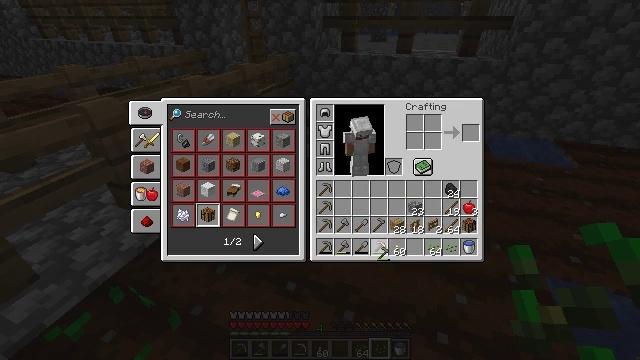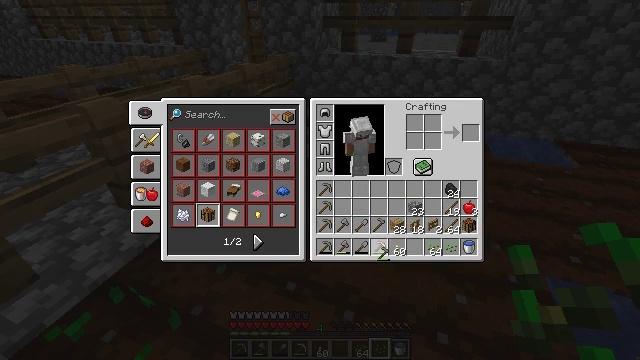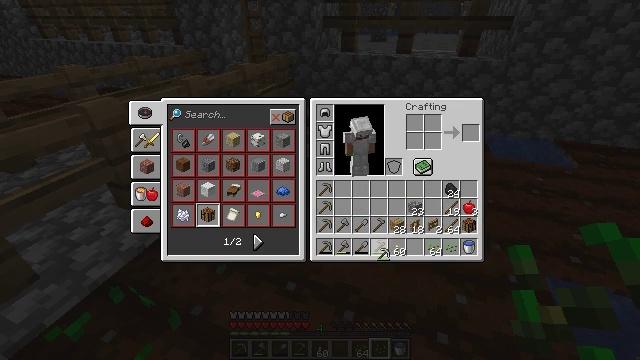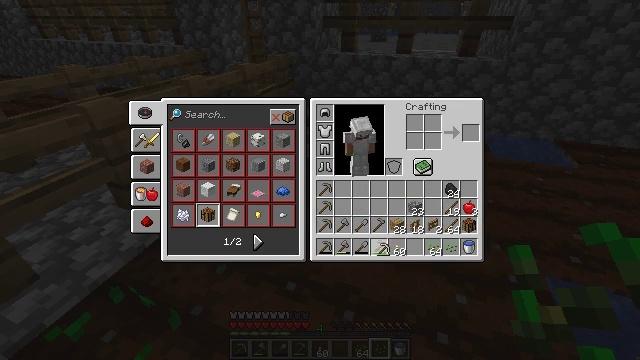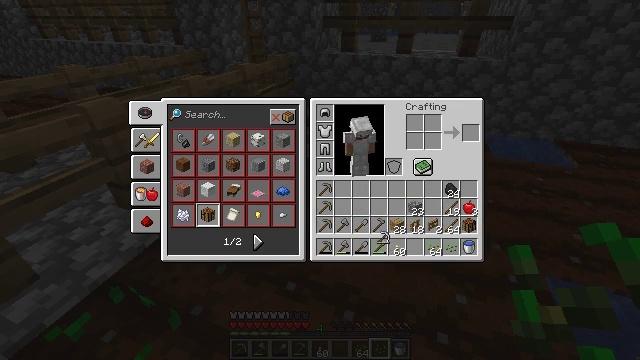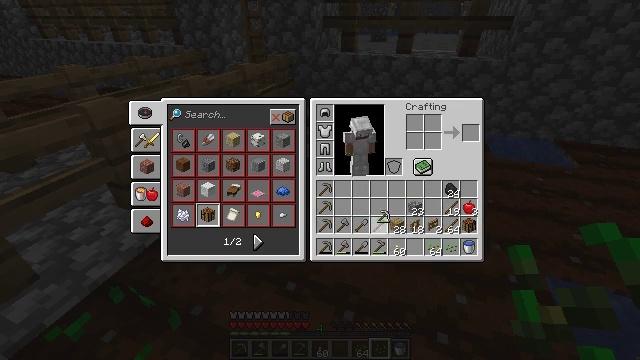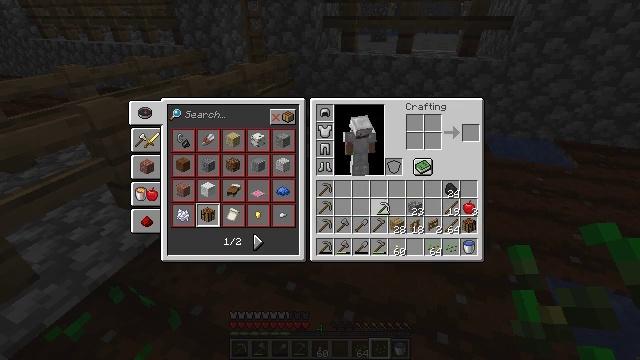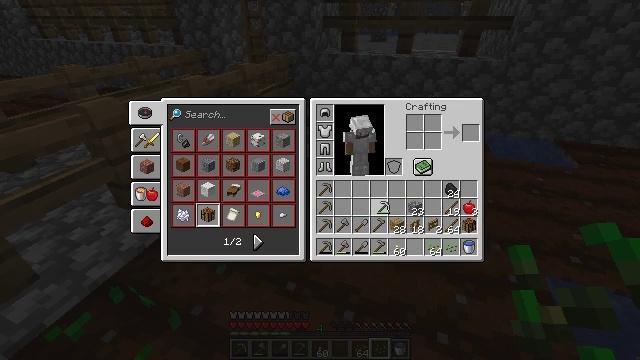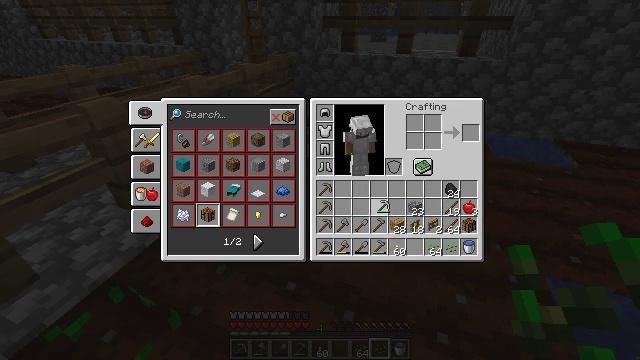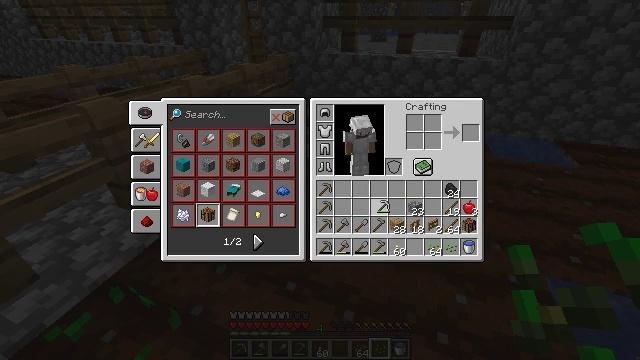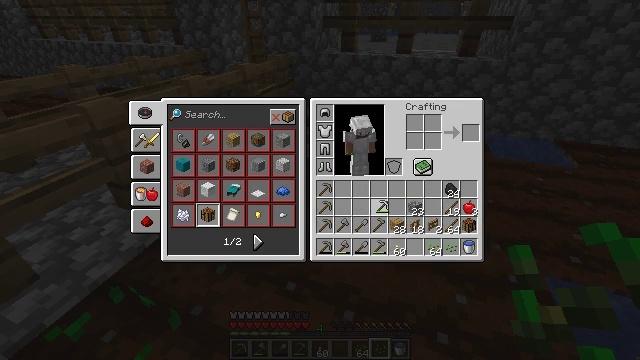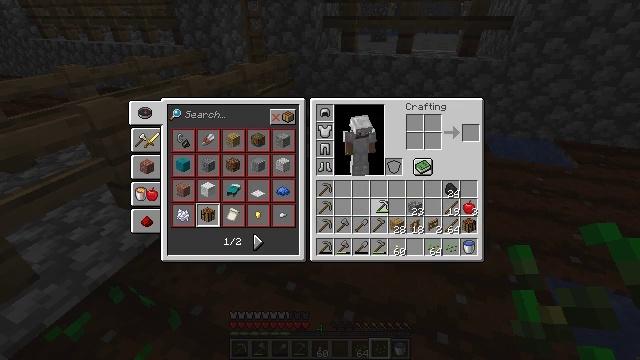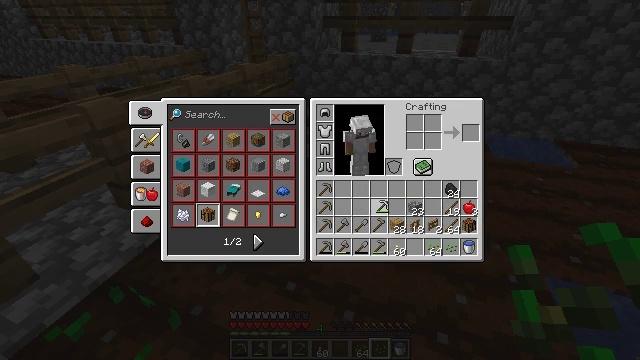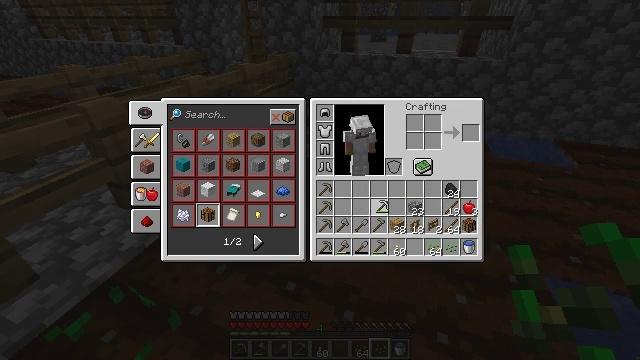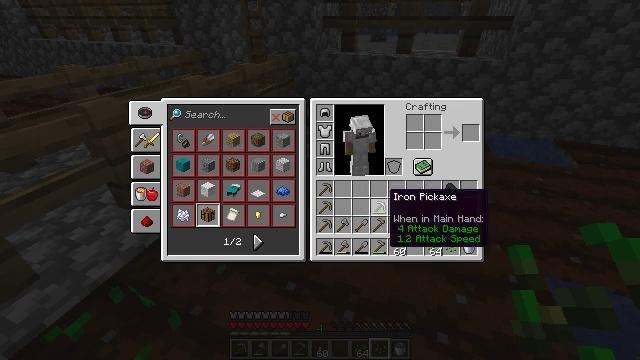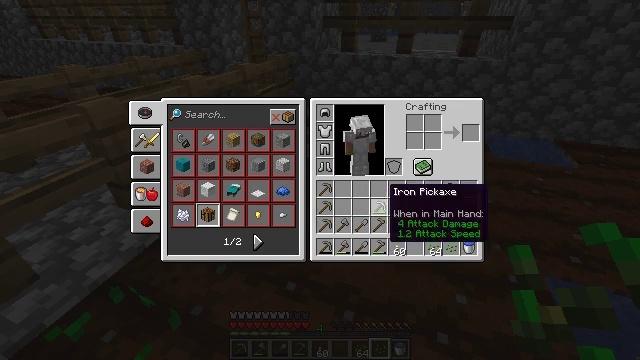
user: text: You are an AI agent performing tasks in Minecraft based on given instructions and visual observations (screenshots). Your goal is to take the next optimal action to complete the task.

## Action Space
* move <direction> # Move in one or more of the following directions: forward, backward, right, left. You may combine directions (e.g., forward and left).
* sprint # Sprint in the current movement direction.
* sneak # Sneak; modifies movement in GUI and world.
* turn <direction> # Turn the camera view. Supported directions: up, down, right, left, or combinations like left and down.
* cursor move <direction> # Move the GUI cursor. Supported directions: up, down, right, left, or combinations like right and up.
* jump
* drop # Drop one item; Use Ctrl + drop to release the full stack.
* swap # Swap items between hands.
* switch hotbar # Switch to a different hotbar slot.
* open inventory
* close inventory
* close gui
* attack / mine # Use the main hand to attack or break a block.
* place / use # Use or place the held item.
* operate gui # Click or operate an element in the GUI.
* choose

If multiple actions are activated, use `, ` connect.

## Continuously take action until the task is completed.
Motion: motion action
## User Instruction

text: Break the dirt block.
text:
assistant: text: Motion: operate gui
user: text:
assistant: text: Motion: no_op
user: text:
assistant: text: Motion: no_op
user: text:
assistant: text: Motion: cursor move up
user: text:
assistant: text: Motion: cursor move up
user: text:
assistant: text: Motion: cursor move up
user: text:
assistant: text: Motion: no_op
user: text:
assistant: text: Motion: no_op
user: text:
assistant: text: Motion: no_op
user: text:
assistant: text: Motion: no_op
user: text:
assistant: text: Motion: no_op
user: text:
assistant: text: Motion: operate gui
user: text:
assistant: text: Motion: operate gui
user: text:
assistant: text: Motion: no_op
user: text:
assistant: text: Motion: no_op
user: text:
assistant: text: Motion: no_op
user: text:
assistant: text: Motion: no_op
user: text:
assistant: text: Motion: no_op
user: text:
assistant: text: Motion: no_op
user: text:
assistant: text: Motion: no_op
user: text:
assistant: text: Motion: no_op
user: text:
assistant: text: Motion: no_op
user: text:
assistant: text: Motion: turn left and down
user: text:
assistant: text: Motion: no_op
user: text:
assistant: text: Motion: no_op
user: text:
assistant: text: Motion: no_op
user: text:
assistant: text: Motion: no_op
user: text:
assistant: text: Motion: no_op
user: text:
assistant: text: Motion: no_op
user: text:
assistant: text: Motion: no_op